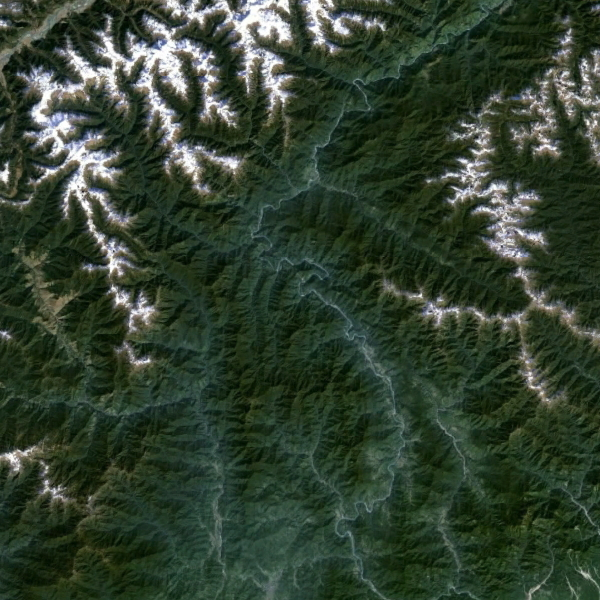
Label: Mountain